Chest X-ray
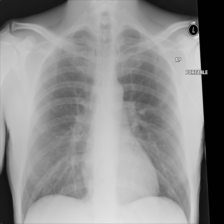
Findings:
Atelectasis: negative
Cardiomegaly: negative
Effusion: negative
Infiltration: negative
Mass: negative
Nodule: negative
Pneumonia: negative
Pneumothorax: negative
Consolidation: negative
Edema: negative
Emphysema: negative
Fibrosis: negative
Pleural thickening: negative
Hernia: negative